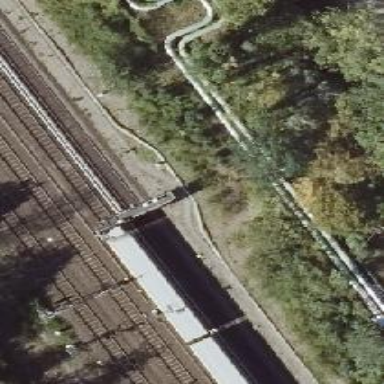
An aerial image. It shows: Railway signal.